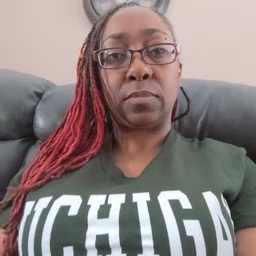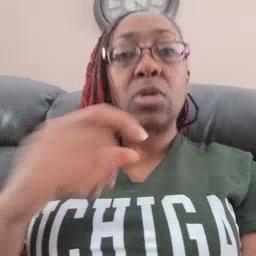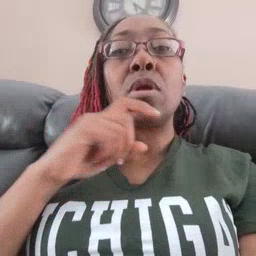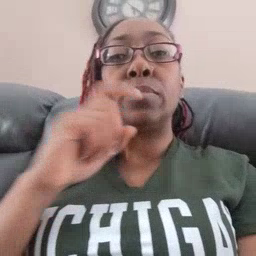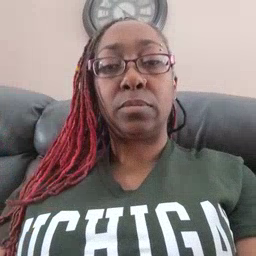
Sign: garbage